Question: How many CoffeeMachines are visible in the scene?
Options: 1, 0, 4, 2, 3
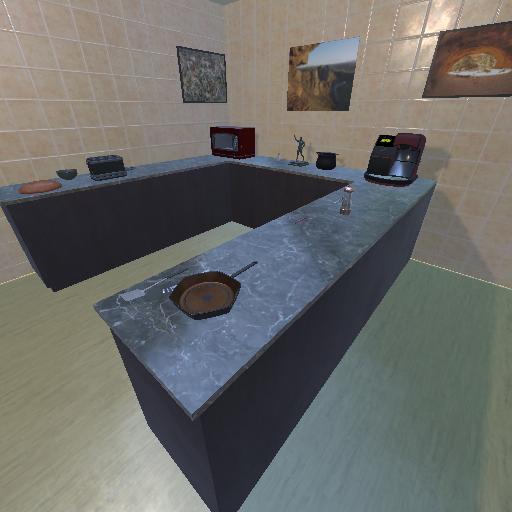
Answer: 1